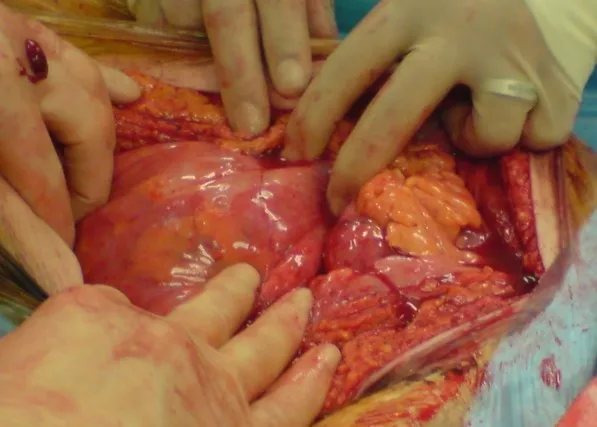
Small bowel loops visible through the sheet of the peritoneal encapsulation.
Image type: medical_photograph (other_medical_photograph)